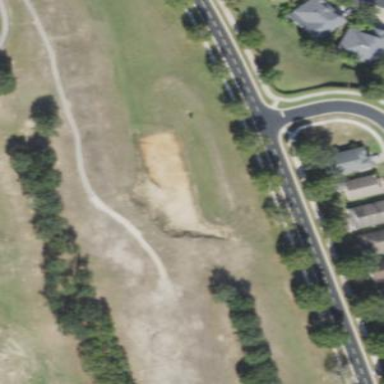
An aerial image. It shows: Sandy area is golf bunker.